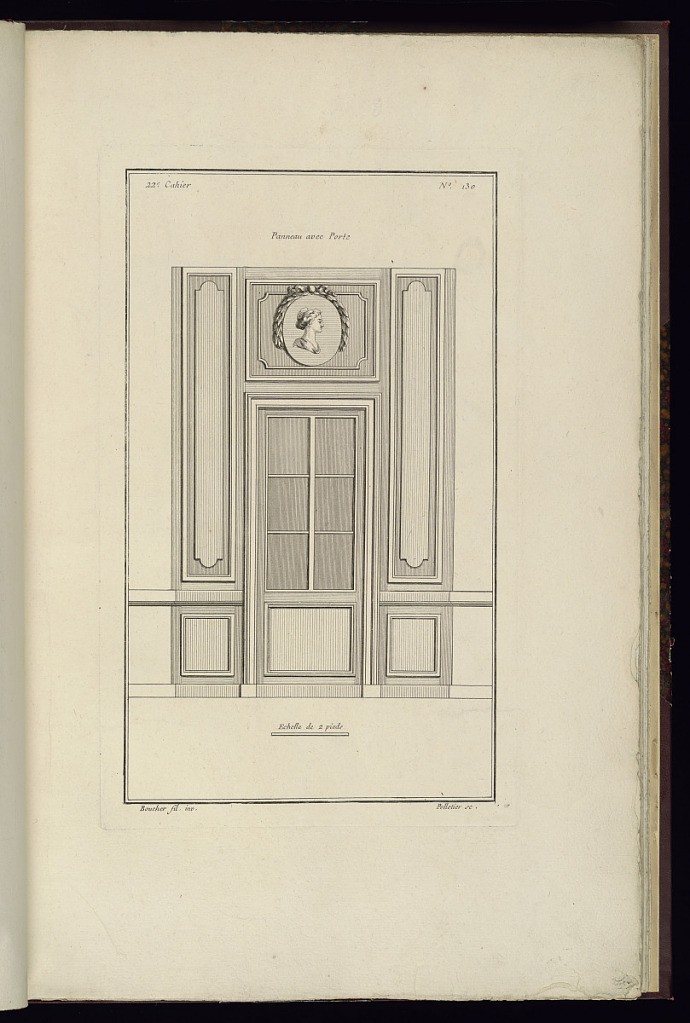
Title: Panneau avec Porte
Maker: Juste-François Boucher, French, 1736 – 1782
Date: ca. 1775
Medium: Engraving on off white laid paper
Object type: Print
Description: Design for wall panels with a door at center. The panel above the door features a portrait medallion with draped garland. The plate is signed.